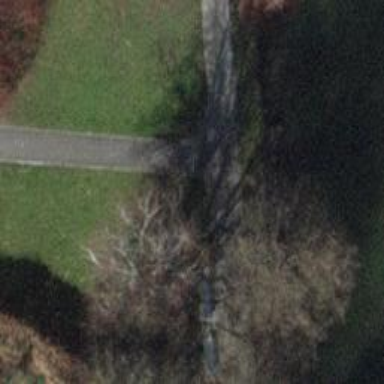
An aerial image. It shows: Bench for seating.